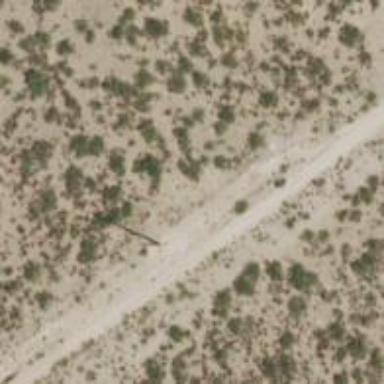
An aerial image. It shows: Power pole.